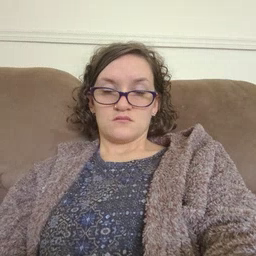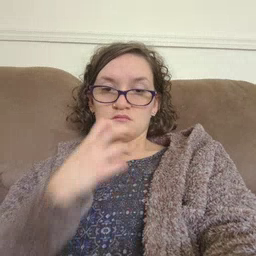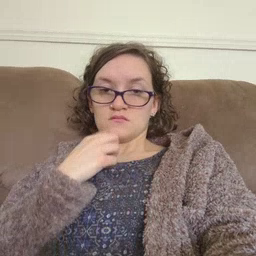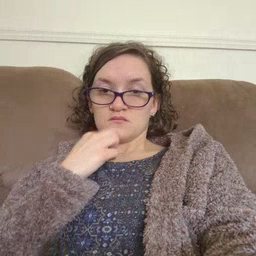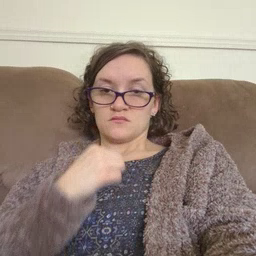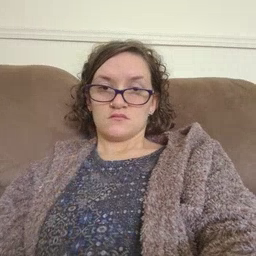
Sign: underwear